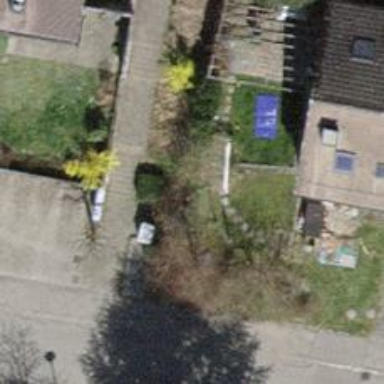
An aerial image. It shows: Urban tree adds touch of nature to the surroundings.